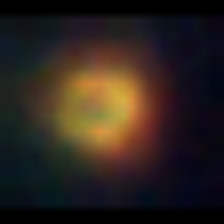
Taxon: NanoPlankton
Group: Other